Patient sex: M
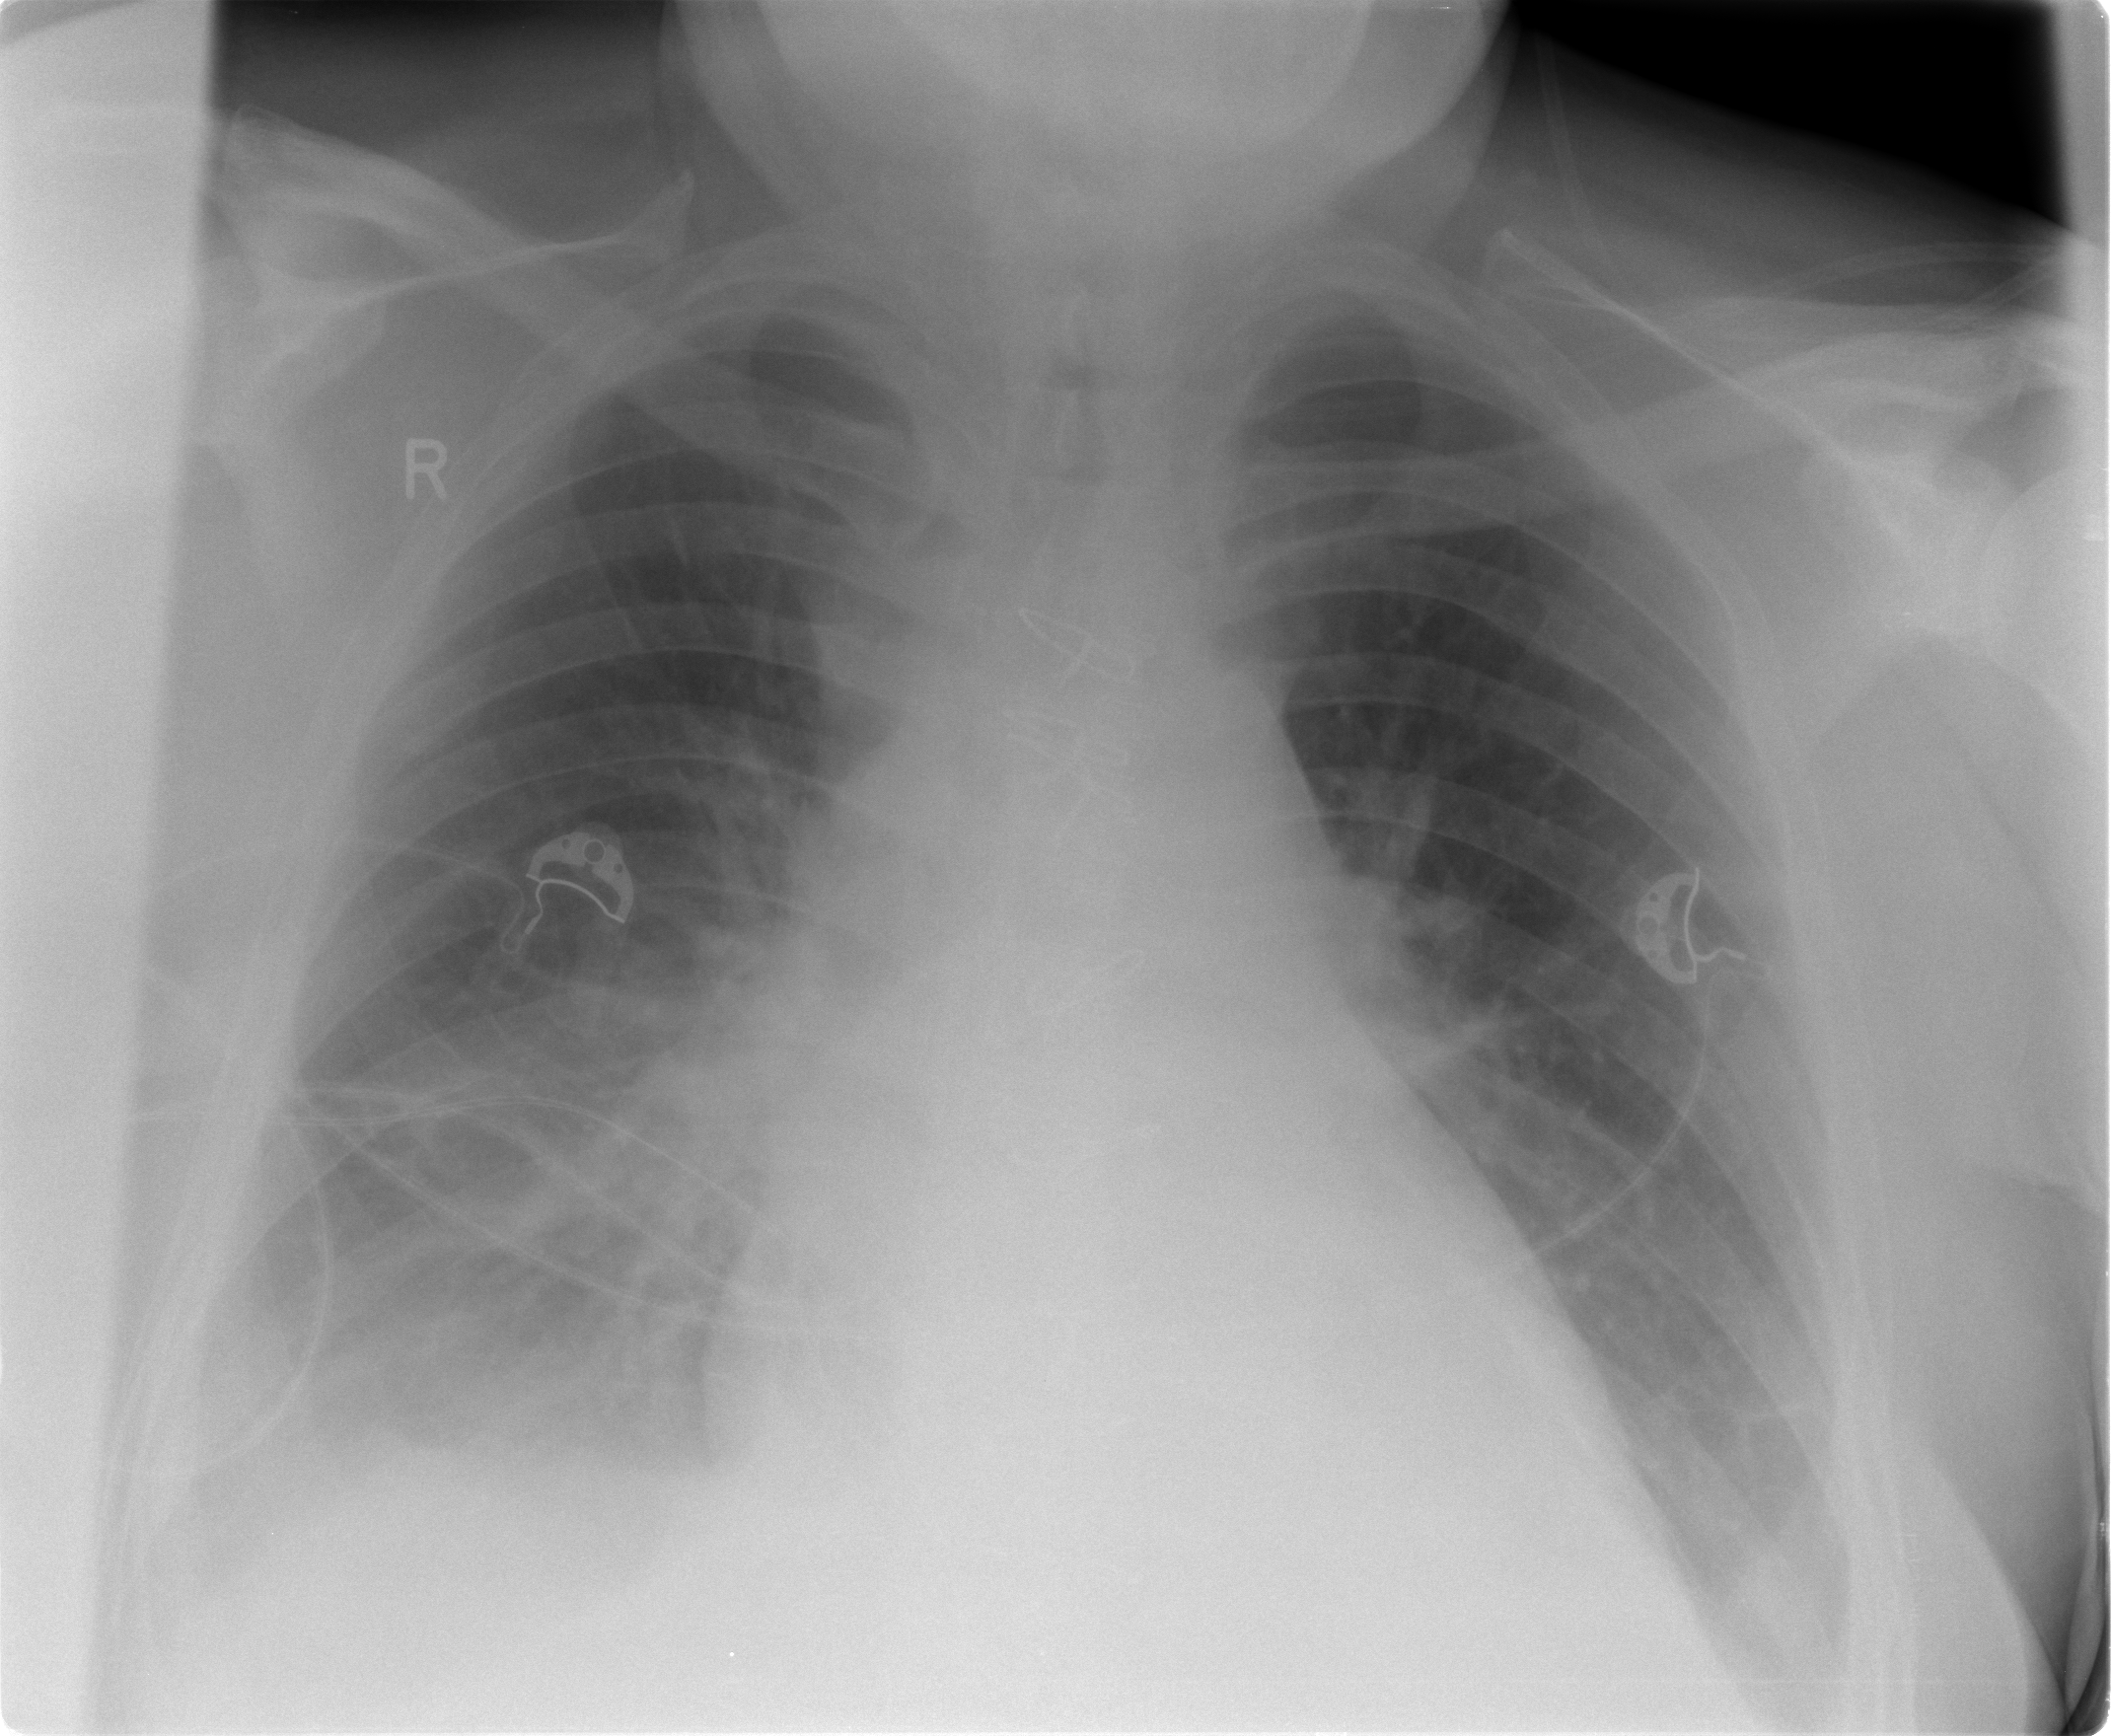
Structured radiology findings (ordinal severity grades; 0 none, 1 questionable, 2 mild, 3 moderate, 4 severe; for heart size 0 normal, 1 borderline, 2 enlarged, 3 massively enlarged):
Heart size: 1
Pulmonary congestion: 2
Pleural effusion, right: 2
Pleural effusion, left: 2
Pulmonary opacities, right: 0
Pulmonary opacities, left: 0
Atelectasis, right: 2
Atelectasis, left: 2